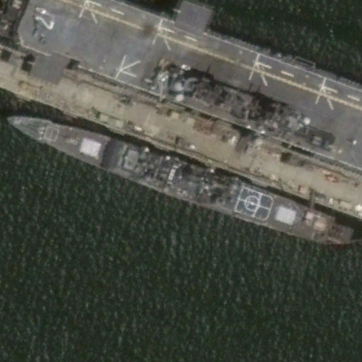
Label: cruiser